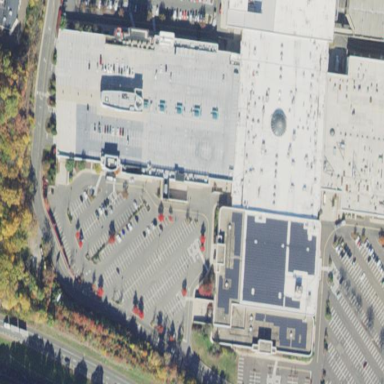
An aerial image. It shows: Mall building.